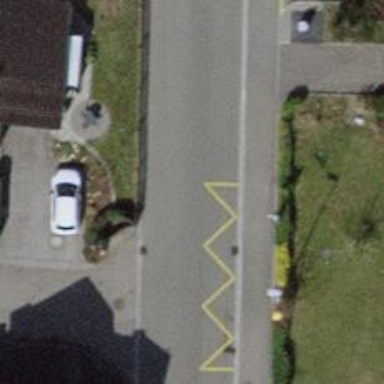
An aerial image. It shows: Public transport stop position.